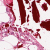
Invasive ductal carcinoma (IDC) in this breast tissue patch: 0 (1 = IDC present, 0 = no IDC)